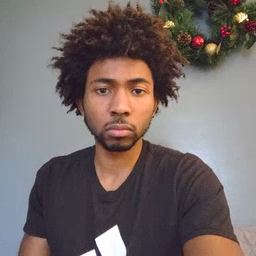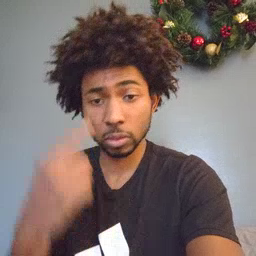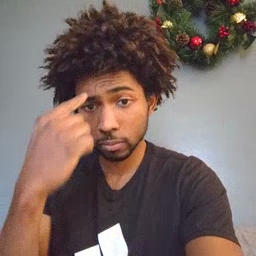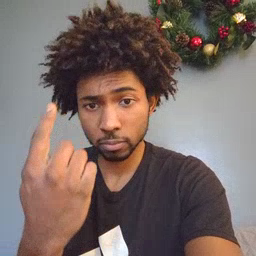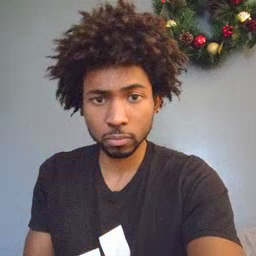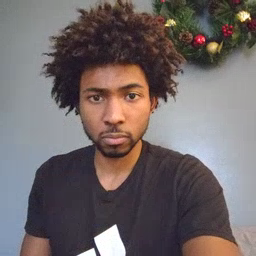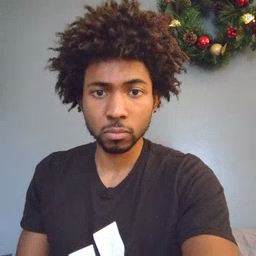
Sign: penny